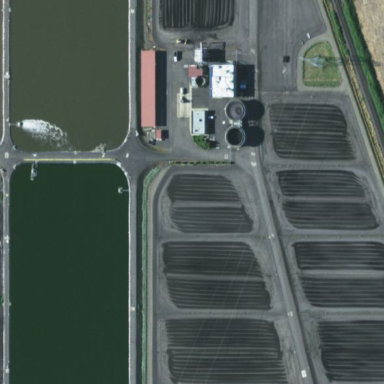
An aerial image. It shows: Wastewater plant.